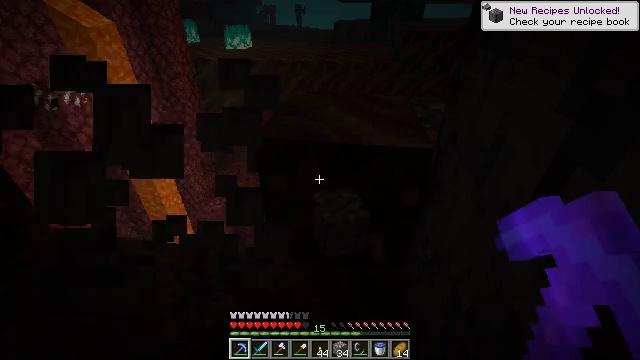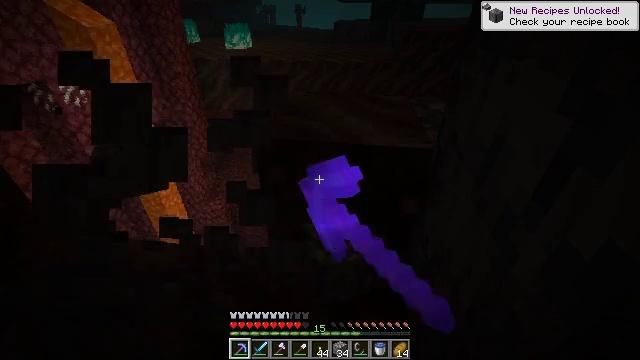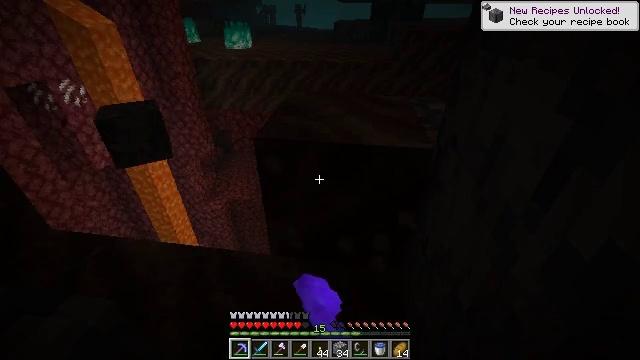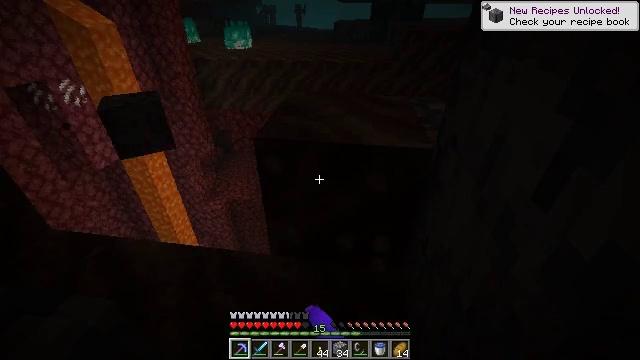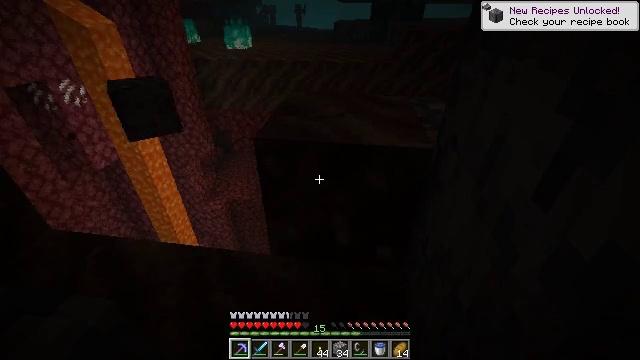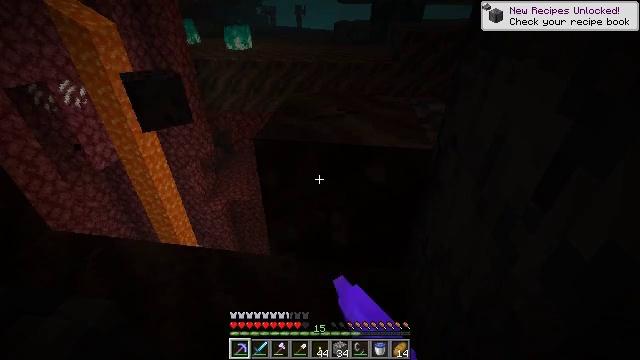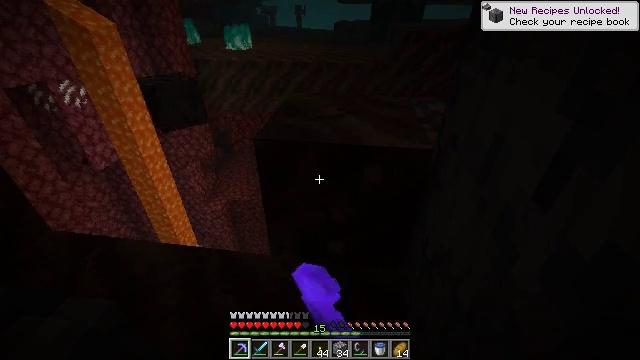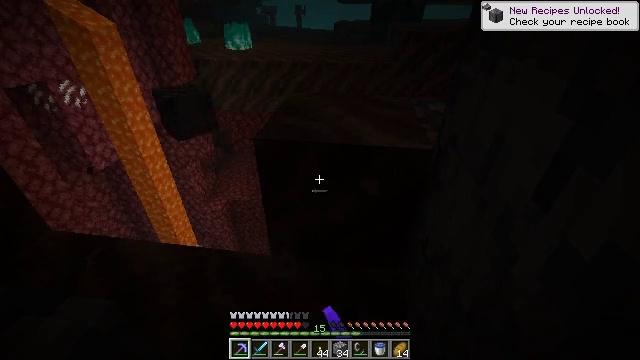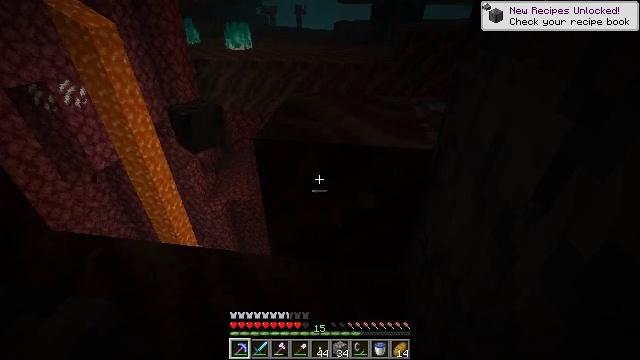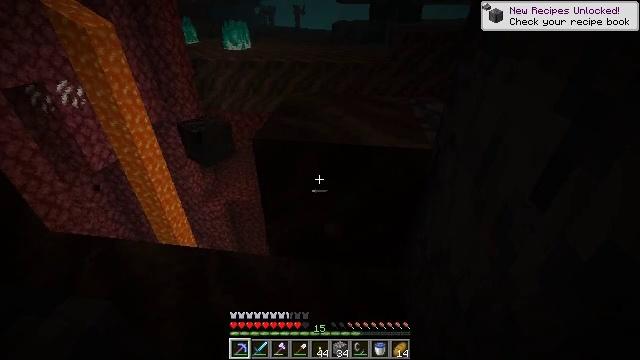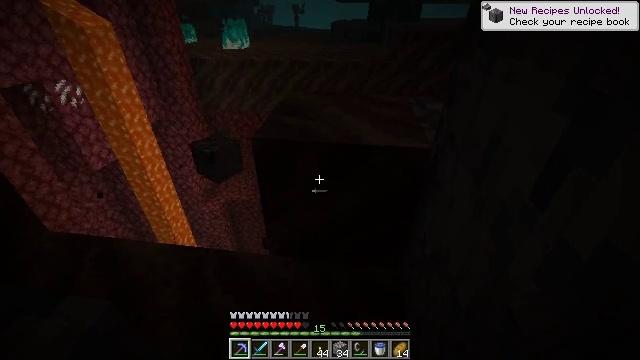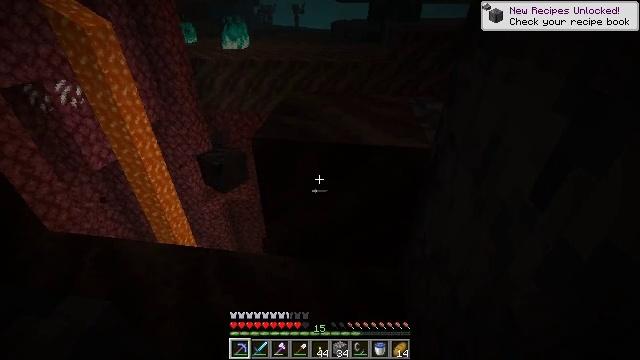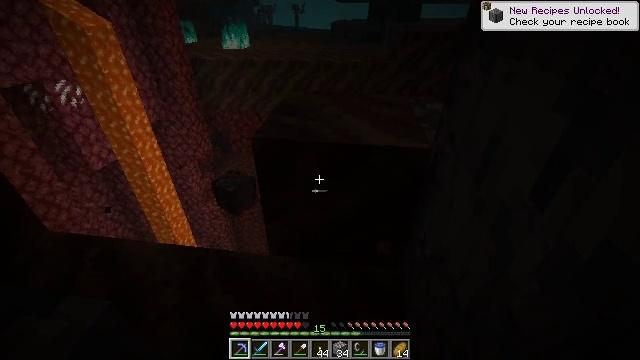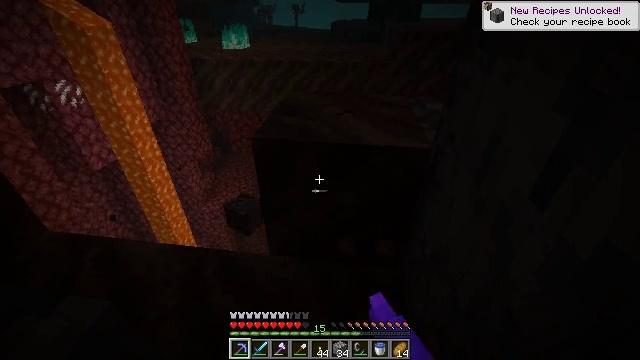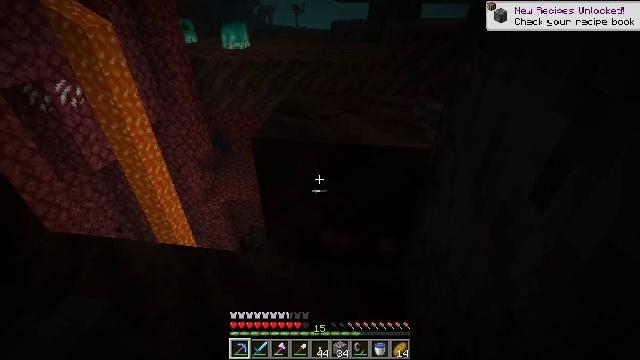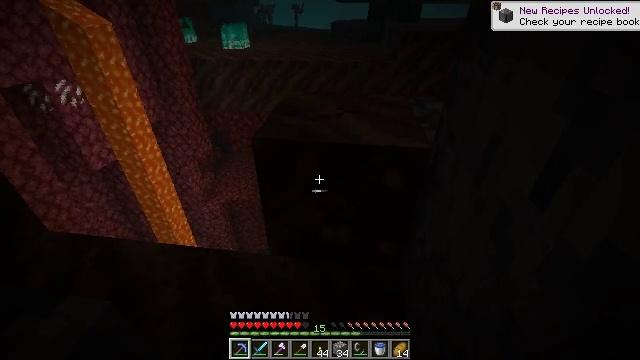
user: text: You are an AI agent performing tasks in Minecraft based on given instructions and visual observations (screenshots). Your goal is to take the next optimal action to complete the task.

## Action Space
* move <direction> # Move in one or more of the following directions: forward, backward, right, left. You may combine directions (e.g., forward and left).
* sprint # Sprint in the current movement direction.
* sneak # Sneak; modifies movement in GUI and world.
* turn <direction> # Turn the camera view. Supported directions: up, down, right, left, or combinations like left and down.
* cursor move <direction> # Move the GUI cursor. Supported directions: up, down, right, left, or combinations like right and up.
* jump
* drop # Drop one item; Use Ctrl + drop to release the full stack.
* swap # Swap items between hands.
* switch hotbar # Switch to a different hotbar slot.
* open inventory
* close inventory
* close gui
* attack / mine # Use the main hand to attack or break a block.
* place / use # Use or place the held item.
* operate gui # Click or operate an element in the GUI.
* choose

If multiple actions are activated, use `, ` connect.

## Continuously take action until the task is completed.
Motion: motion action
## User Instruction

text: Mine soul soil in the Nether.
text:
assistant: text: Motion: attack / mine
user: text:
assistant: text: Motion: attack / mine
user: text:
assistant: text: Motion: attack / mine
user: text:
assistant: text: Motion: attack / mine
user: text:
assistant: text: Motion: attack / mine
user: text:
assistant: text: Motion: attack / mine
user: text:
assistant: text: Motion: no_op
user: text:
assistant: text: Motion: no_op
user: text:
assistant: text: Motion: no_op
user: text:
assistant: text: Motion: no_op
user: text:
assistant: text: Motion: no_op
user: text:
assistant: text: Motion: attack / mine
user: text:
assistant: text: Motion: attack / mine
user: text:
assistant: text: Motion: attack / mine
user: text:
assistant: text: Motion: attack / mine
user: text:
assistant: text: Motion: attack / mine
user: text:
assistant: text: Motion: turn down, attack / mine
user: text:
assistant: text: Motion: attack / mine
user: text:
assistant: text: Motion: attack / mine
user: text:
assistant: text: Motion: attack / mine
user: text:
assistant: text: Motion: turn down, attack / mine
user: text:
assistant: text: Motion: attack / mine
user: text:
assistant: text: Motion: turn down, attack / mine
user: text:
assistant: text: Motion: turn down, attack / mine
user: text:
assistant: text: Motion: turn down, attack / mine
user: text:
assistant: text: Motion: turn down, attack / mine
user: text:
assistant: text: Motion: turn down, attack / mine
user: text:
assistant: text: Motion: attack / mine
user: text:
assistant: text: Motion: no_op
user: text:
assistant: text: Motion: no_op